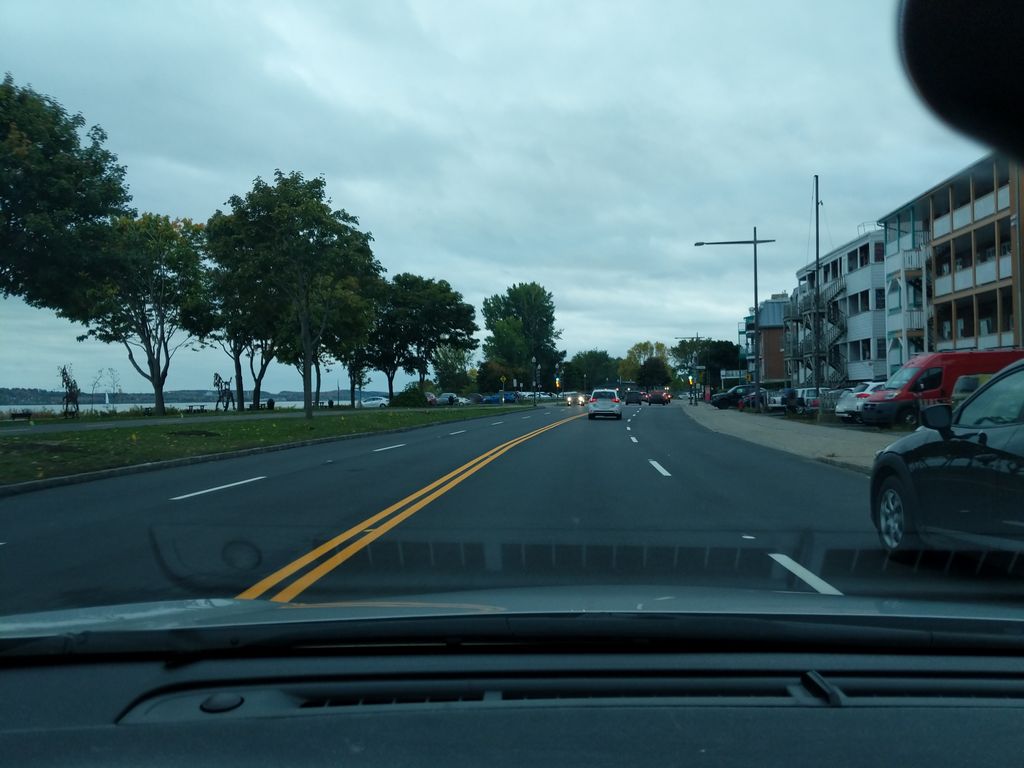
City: quebec_city